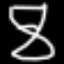
Label: hourglass